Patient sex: F
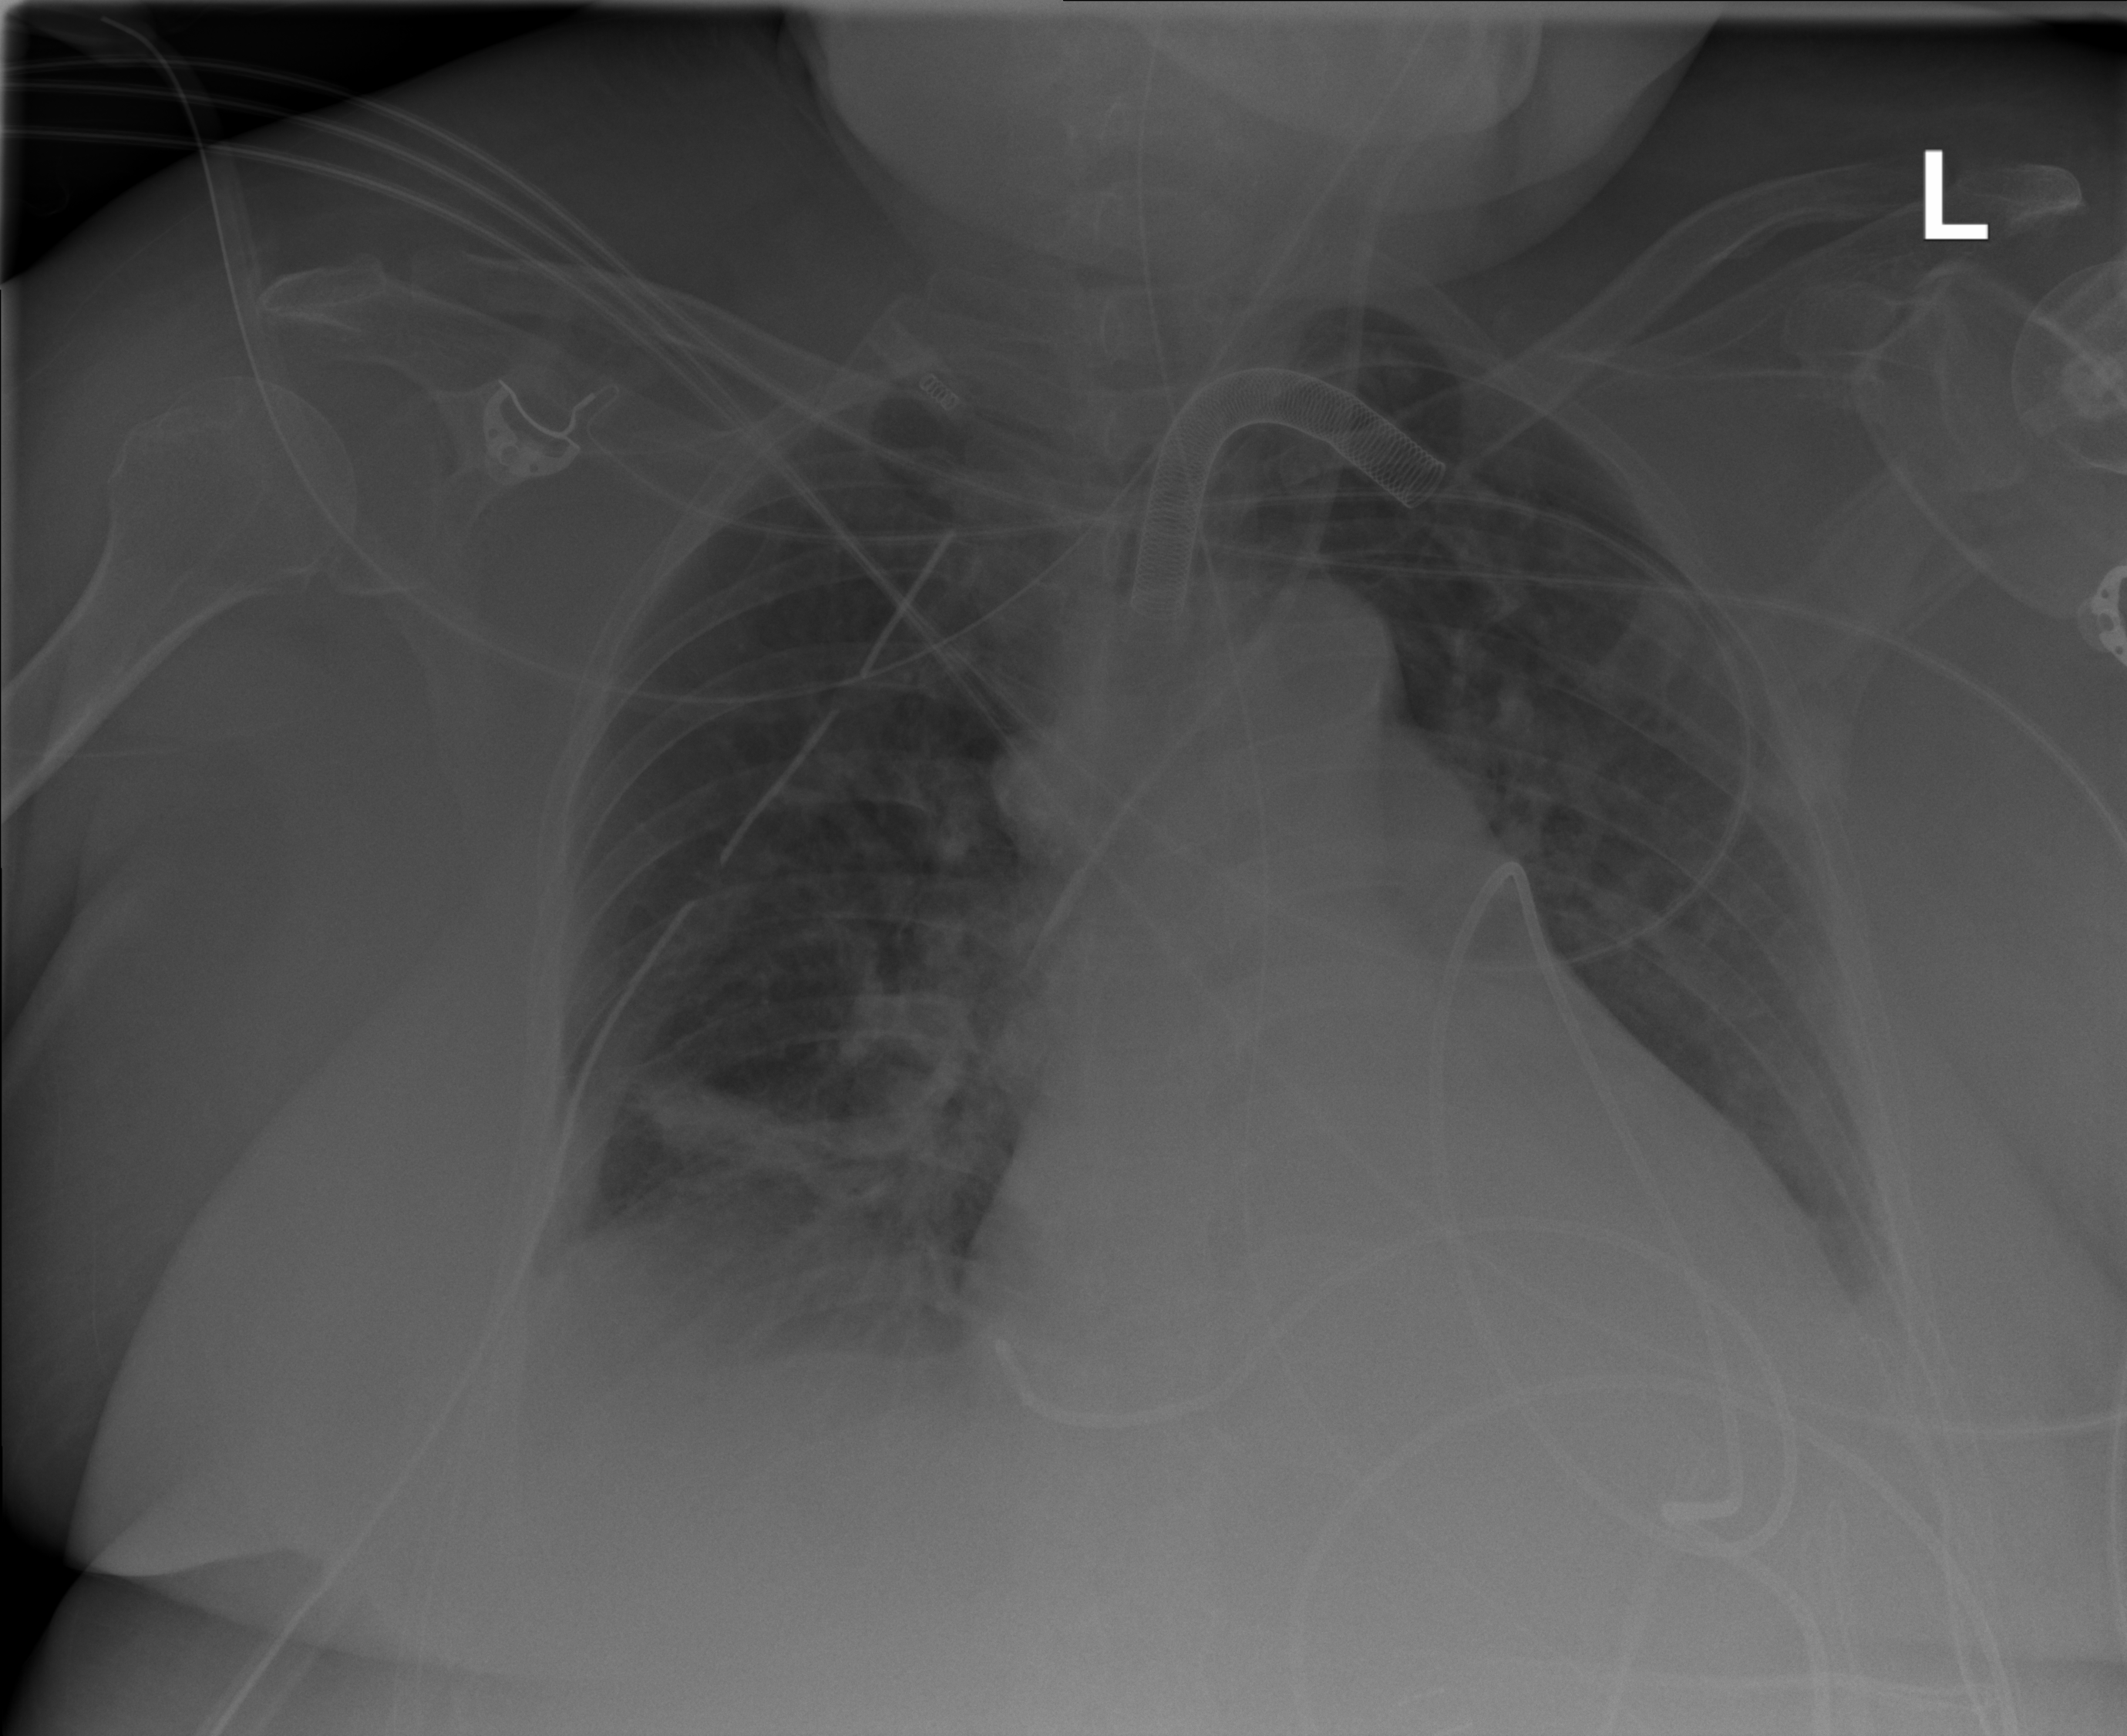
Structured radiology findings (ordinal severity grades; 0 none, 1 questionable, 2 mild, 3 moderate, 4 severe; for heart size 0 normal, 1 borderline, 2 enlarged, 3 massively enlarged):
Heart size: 2
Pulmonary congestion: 2
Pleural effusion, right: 2
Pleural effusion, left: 1
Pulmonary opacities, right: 0
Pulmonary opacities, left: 0
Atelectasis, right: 2
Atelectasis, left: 2